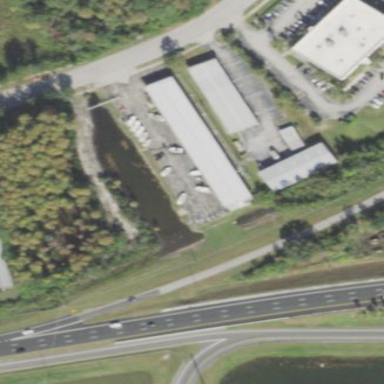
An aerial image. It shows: Building used as boat shop and boat storage facility.